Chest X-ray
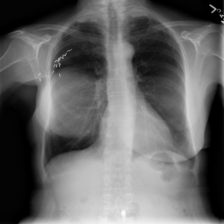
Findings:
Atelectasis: negative
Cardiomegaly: negative
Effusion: negative
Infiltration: positive
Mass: negative
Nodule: negative
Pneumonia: negative
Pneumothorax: negative
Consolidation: negative
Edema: negative
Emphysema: negative
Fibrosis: negative
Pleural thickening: negative
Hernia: negative